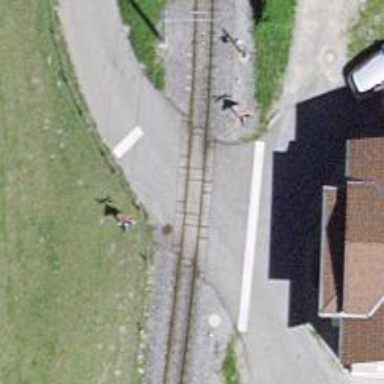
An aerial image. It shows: Railway level crossing.